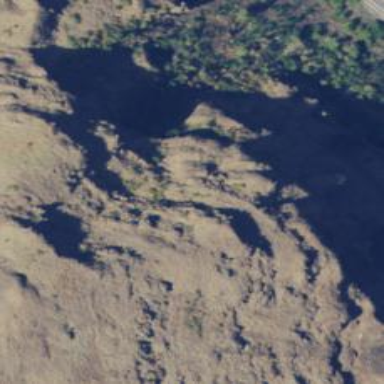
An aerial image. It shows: Natural cliff.